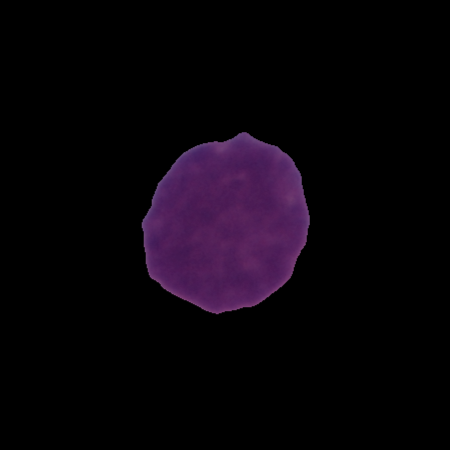
Label: cancer